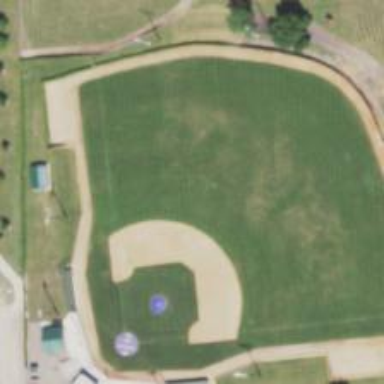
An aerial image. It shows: Baseball pitch for leisure and sports activities.